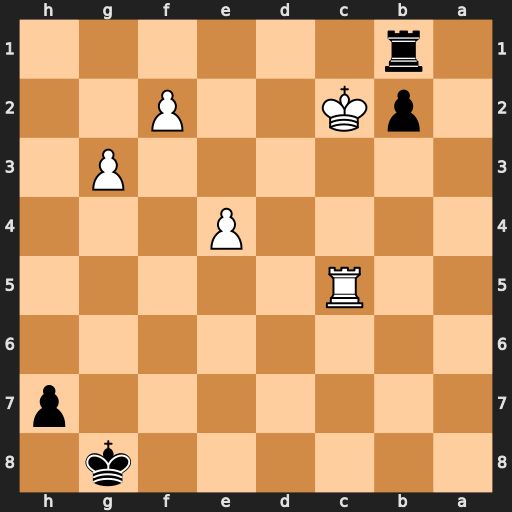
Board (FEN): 6k1/7p/8/2R5/4P3/6P1/1pK2P2/1r6
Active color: b
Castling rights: -
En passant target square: -
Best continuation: Rc1+ Kxb2 Rxc5